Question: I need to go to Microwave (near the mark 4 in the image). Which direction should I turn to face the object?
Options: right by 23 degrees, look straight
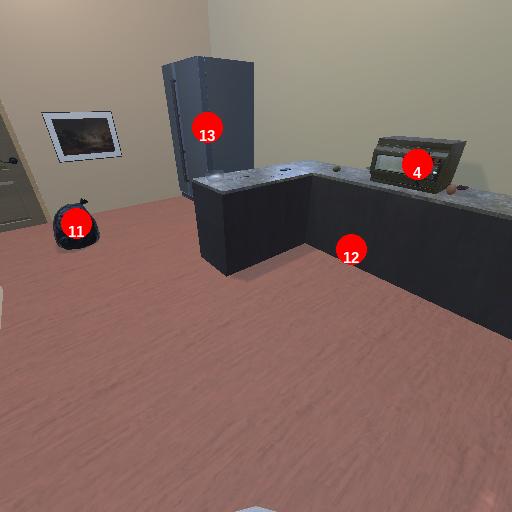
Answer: right by 23 degrees